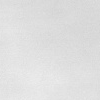
Atmospheric dust classification: dusty